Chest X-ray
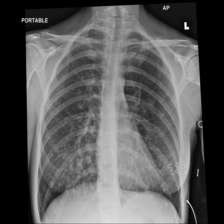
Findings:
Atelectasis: negative
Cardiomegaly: negative
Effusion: negative
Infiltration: negative
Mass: negative
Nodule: positive
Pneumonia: negative
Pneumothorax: negative
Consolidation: negative
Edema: negative
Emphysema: negative
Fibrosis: negative
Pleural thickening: negative
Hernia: negative